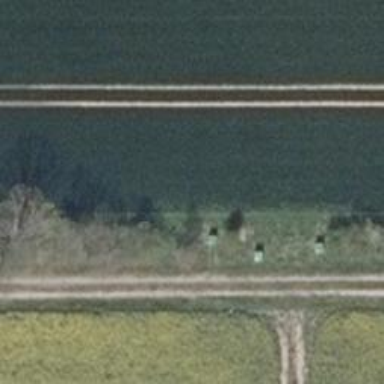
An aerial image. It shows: Row of trees in natural setting.